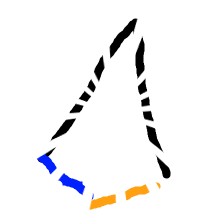
Shape: kite